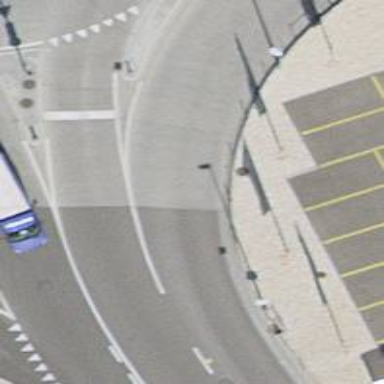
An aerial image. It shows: Secondary link road with asphalt surface.